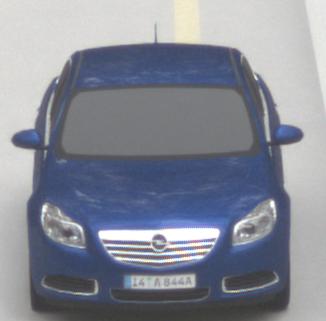
Make: Opel
Model: Insignia 1.6
Detailed model: Insignia (A) Notch Back
Model produced from: 2008/11
Model produced until: 2008/12
Doors: 4
Color: blue
Road condition: dry road
Daytime: morning or afternoon
Contrast: low contrast